Question: I have started to learn JAVA and I learnt that the main method
'''
public static void main (String [] chpt)
'''
ARGS often written fondly by coders can also be written changed to any word you want. ARGS or CHPT in my declaration is supposed to be an array. How can I view the contents of this array?
I tried
'''
System.out.println(Arrays.deepToString(chpt)); and
System.out.println(Arrays.toString(chpt));
'''
This is the entire program
'''
public class Dislpy{
static int square(int num) {
// TODO Auto-generated method stub
return num *num;
}
public static void main(String[] chpt) {
// TODO Auto-generated method stub
int num = 12;
int counter = chpt.toString().length();
System.out.println("Squared is " +square(num) +" " +counter);
System.out.println(Arrays.deepToString(chpt));
for (int i = 0; i<= counter; i++){
System.out.println("over here "+chpt.toString().indexOf(i));
}
}
}
'''
but it didn't work and the output is
'''
Squared is 144 27
[]
Over here -1.................this line was printed 27 times.
'''
What is 27? What does 27 signify here? As @peeskillet mentioned in his answer there are no arguments being passed through command line hence it wont display any arguments.
I would like to access the contents of chpt array. Help me understand this better. Thanks, Cheers!
The output as displayed in Eclipse

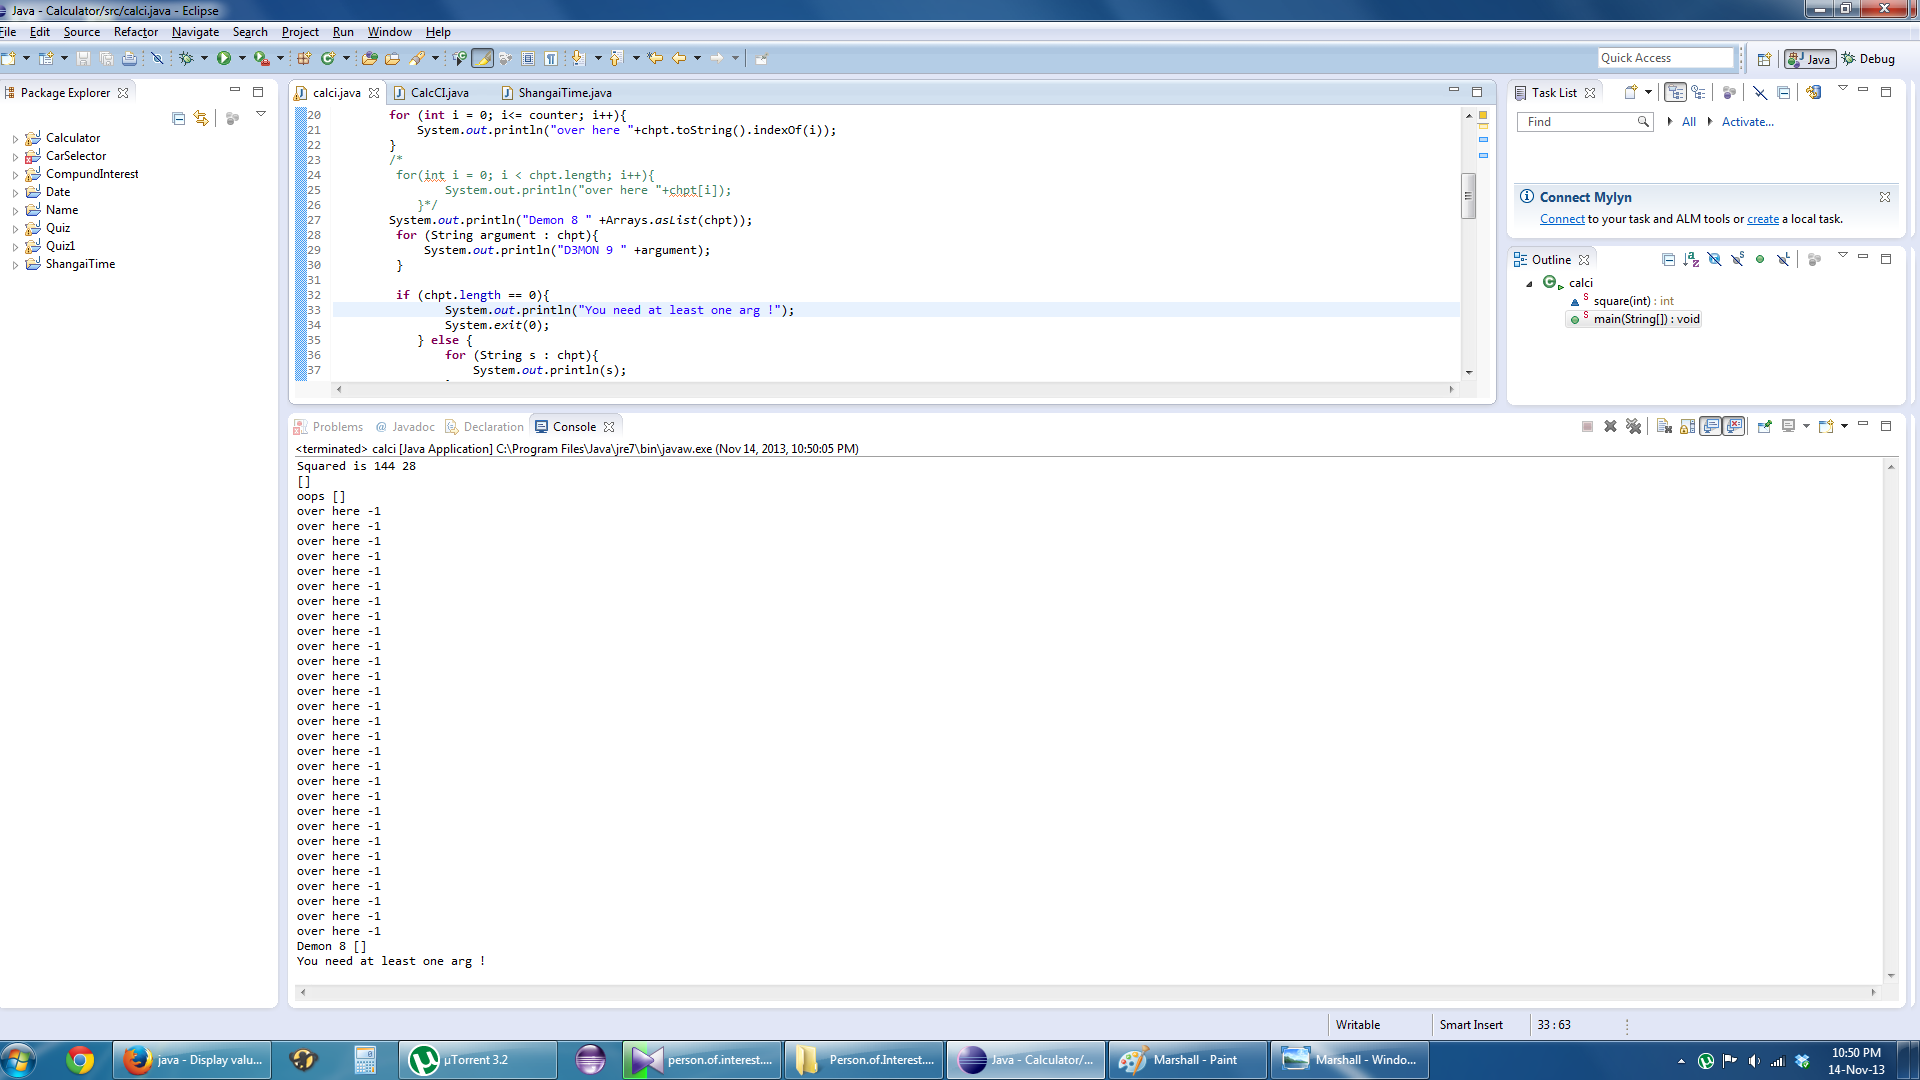
Answer: ## Updated answer
This works:
'''
public static void main(String[] chpt) {
int counter = Integer.parseInt(chpt[0]);
for (int i = 0; i <= counter; i++) {
System.out.println("over here " + square(i));
}
}
over here 0
over here 1
over here 4
over here 9
'''
## Array length
The magic 27 from your code is String length, not Array size:
'''
chpt.toString().length() == 27
"[Ljava.lang.String;@5dcba031".length() == 27
'''
The proper way is
'''
System.out.println(chpt.size());
'''
## Printing arrays
With arrays it is:
'''
public static void main(String[] args) {
System.out.println(java.util.Arrays.toString(args));
}
'''
args is primitive type 'String[]'
'''
System.out.println(Arrays.toString(args));
'''
and whent printed results with something like:
'''
[Ljava.lang.String;@5dcba031
'''
but after conversion to list"
'''
System.out.println(Arrays.toString(args));
'''
prints all elements nicely